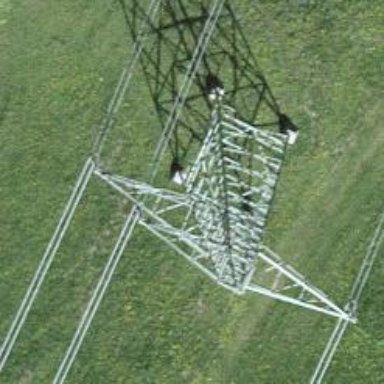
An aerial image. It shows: Towering power structure.